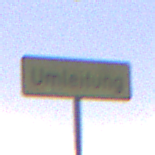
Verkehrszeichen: Umleitungsankuendigung
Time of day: SunriseSunset
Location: Outdoor (Urban)
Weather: Overcast
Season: NotSpecified
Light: Natural